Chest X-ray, AP view. Patient: 65 years old, sex F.
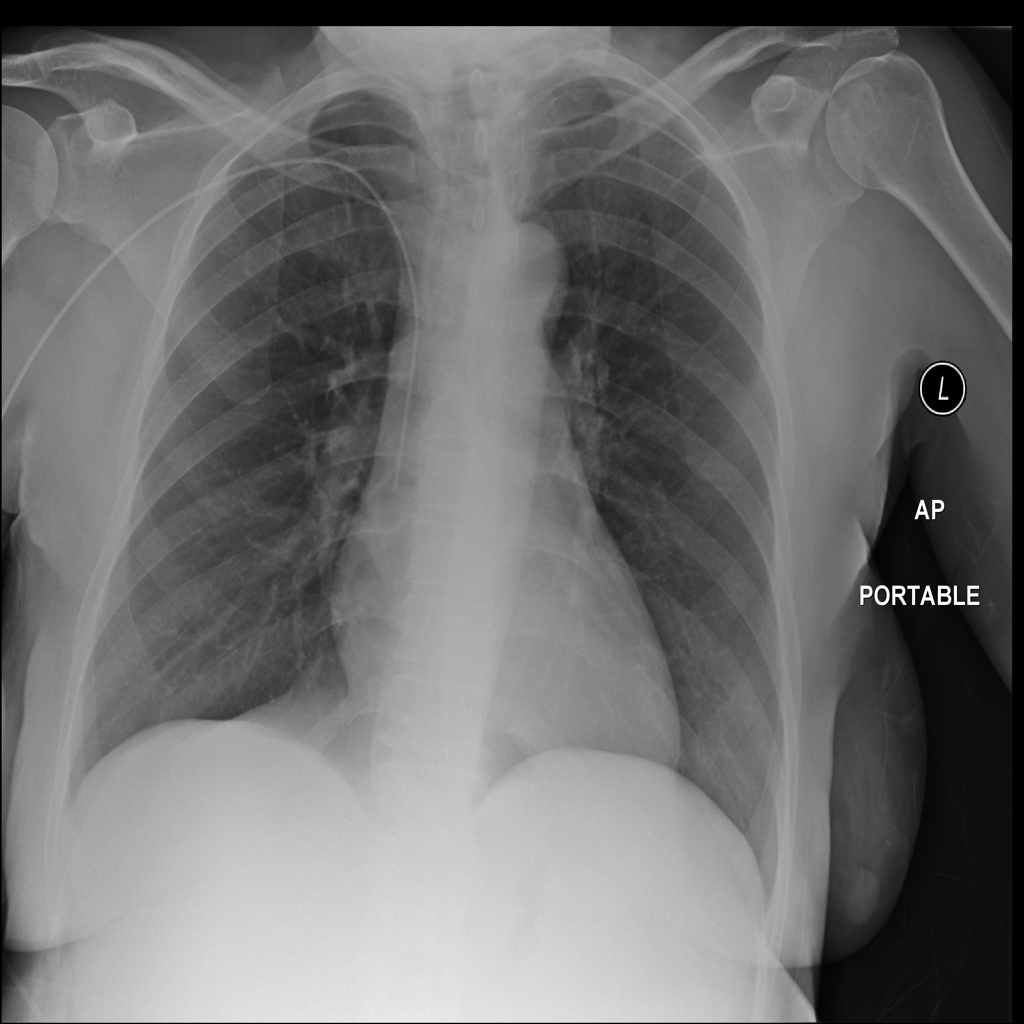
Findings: No Finding